Field crop: maize
Growth stage: 2
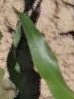
Species: maize